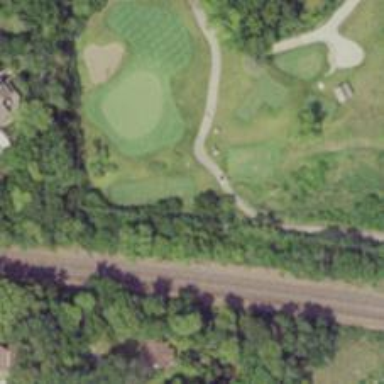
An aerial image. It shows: Golf tee.